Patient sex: M
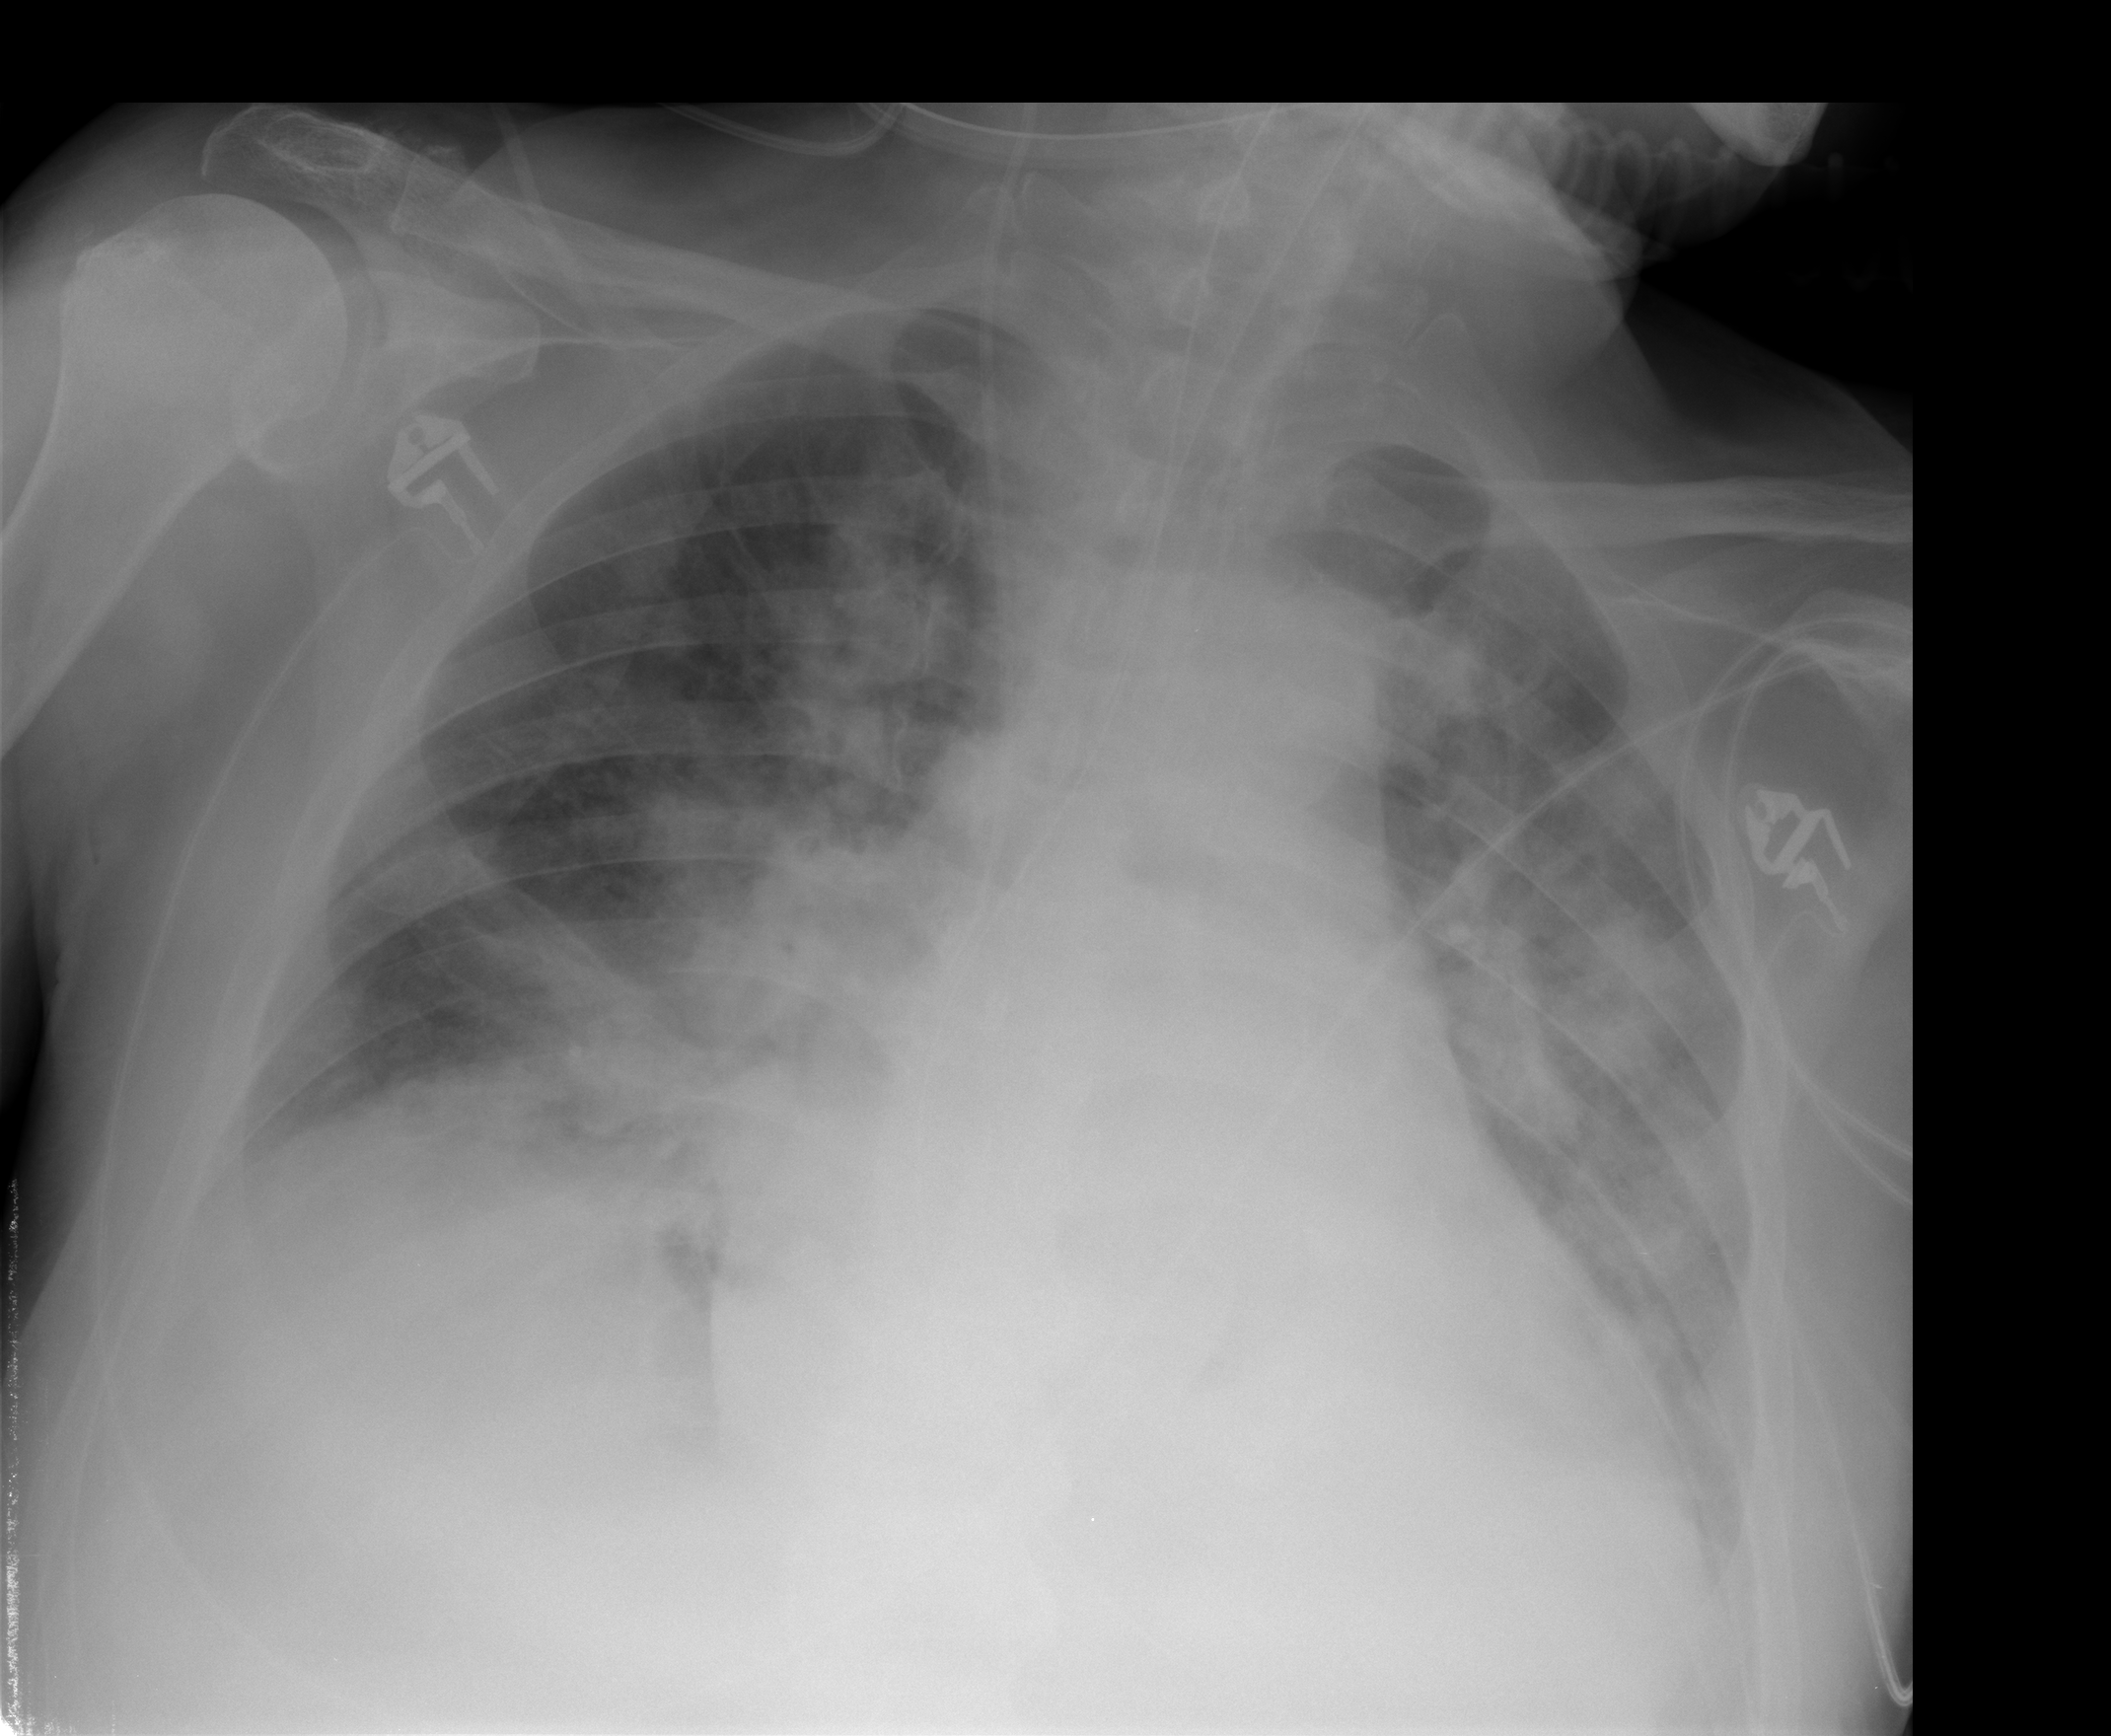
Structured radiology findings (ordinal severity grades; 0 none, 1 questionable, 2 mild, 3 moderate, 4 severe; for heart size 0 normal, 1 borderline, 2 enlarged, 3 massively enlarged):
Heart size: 2
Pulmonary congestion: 2
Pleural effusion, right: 2
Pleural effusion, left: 2
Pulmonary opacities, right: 3
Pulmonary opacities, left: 3
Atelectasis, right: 3
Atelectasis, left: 3